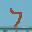
Label: 7